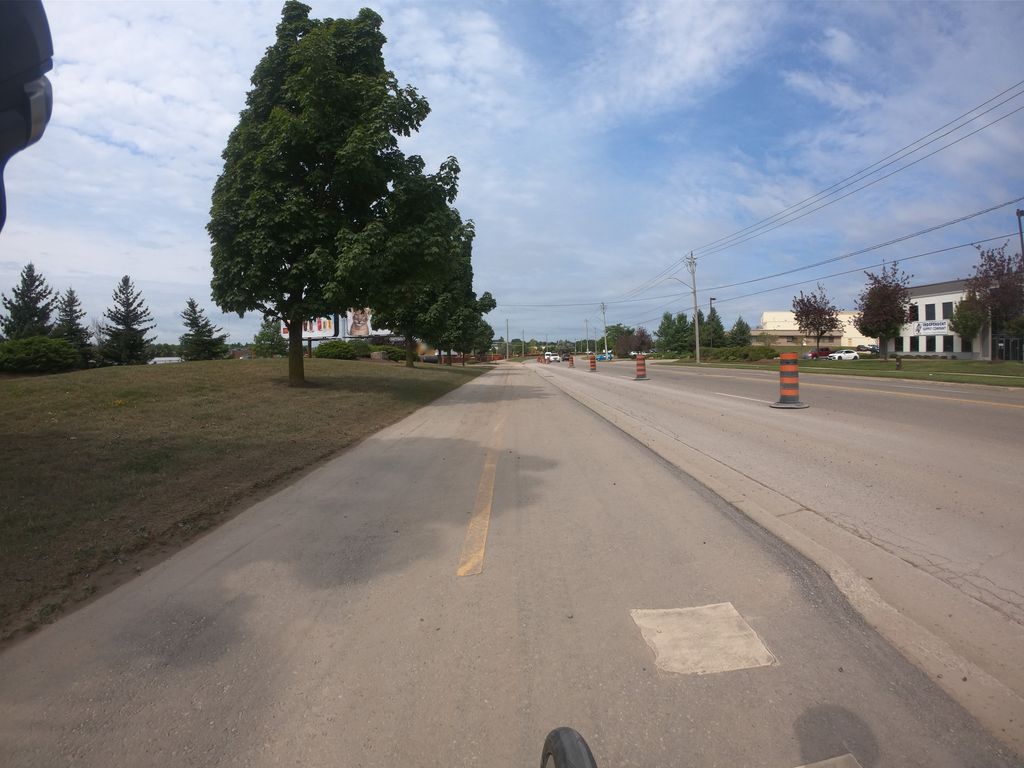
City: kitchener-waterloo